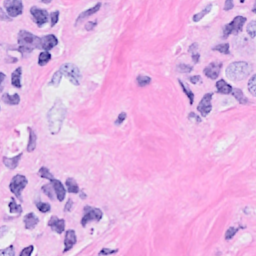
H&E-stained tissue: Breast